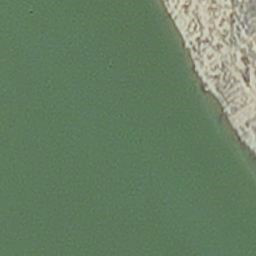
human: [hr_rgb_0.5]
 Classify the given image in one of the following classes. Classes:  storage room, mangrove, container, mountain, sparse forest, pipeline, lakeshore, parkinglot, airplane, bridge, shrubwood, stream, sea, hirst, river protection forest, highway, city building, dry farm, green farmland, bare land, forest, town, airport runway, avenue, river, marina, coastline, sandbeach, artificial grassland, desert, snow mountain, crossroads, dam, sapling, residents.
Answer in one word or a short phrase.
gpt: hirst